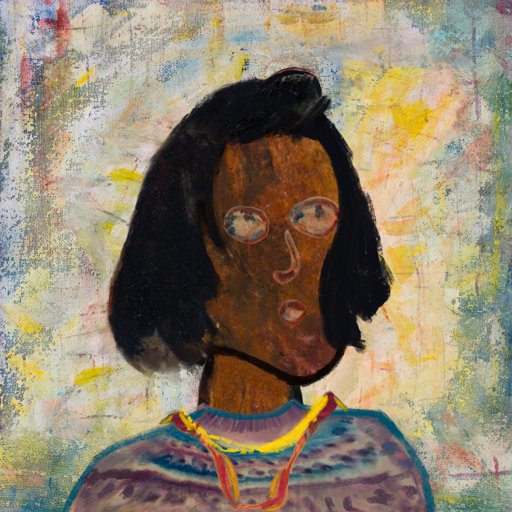
Background: Irani, Head And Neck Side: Mosgoul, Face Side: Orphan, Bust: HillGirl, Hair Side: Mosgoul, Head Accessory: Blank, Second Necklace: Gypsy_Mother_1, Necklace: Irani_1, Baby: Blank